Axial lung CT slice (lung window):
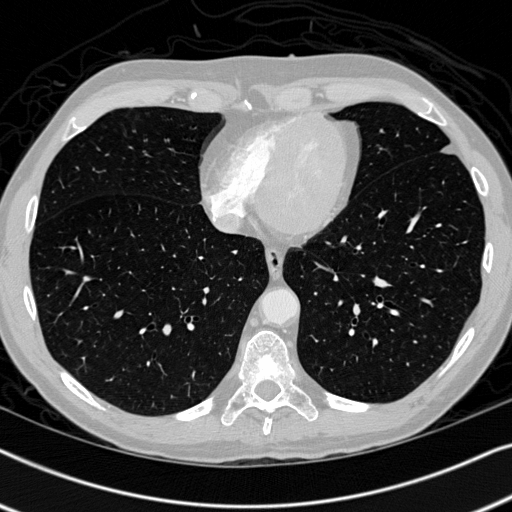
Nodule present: no